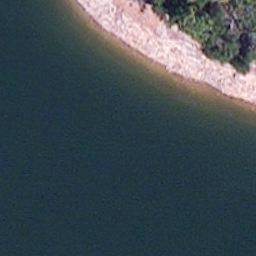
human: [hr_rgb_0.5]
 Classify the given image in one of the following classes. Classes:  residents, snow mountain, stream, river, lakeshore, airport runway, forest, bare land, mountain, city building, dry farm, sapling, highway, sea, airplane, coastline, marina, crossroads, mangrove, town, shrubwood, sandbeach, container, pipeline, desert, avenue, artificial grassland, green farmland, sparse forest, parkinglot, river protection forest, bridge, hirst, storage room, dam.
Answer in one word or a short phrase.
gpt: lakeshore